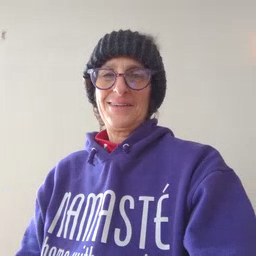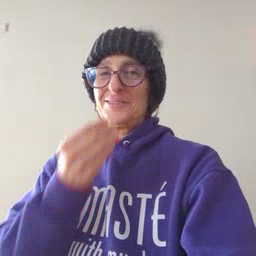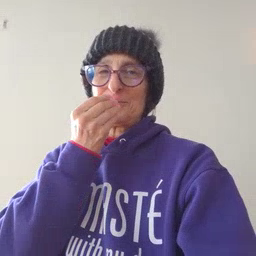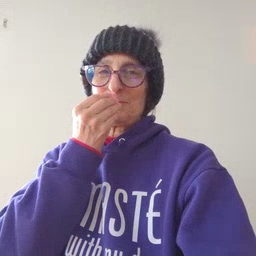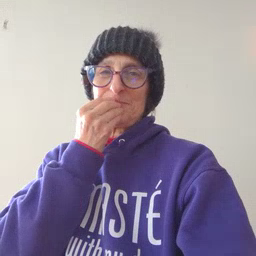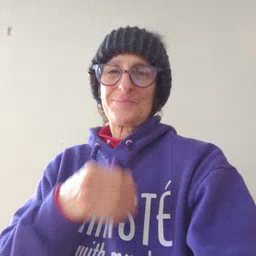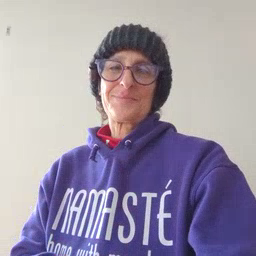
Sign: food